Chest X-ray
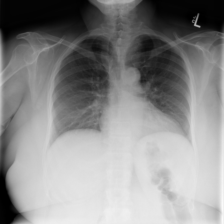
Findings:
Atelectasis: negative
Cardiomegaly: negative
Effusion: negative
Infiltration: positive
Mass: negative
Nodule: negative
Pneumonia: negative
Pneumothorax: negative
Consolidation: negative
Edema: negative
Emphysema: negative
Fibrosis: negative
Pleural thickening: negative
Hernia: negative